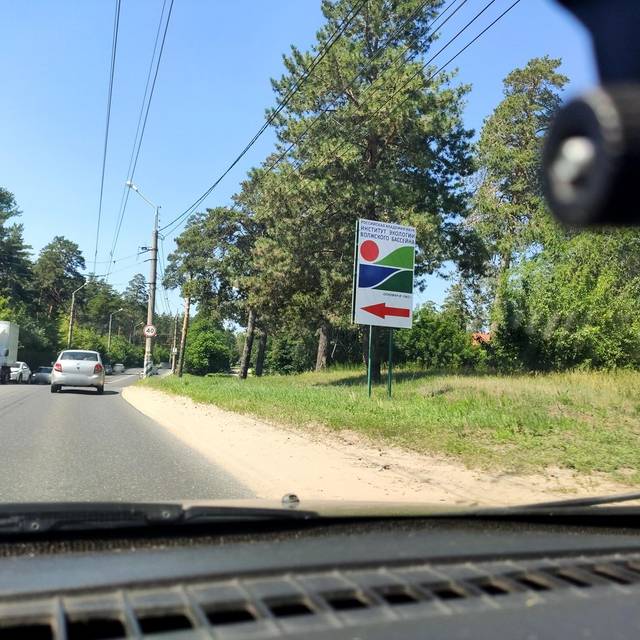
Region: Russia
Coordinates: 53.478, 49.362